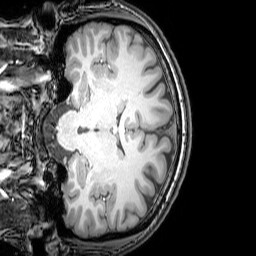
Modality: T1w
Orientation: coronal
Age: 22
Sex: male
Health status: healthy
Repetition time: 0.081 s
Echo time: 0.037 s